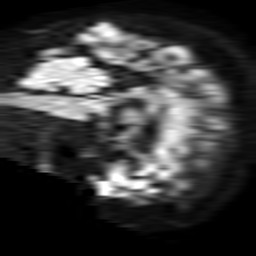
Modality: TRACE
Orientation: sagittal
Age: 43
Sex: female
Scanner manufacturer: philips
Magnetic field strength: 1.5 T
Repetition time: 3.395 s
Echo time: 0.06922 s